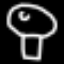
Label: mushroom